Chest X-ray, PA view. Patient: 16 years old, sex M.
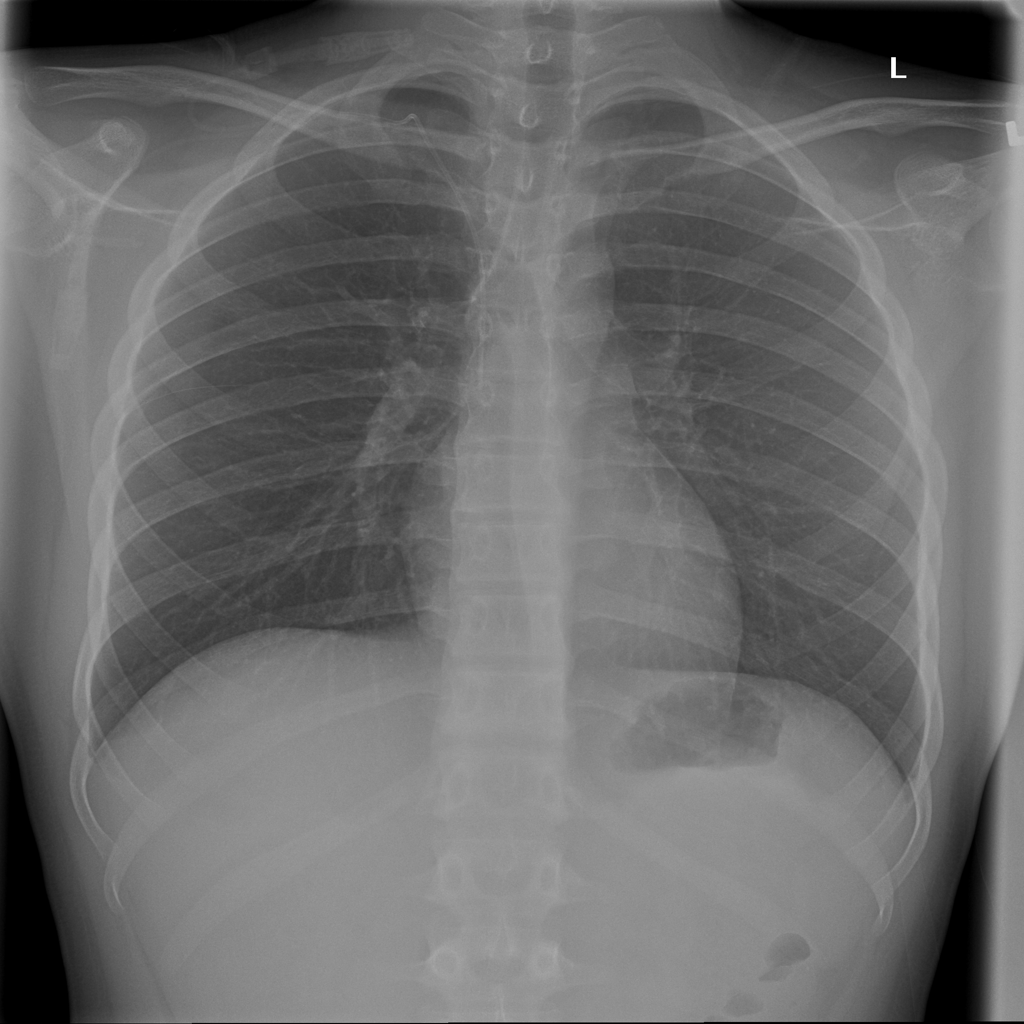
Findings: No Finding